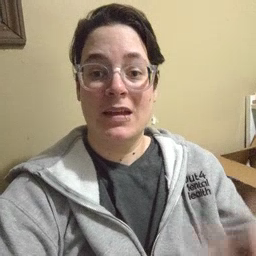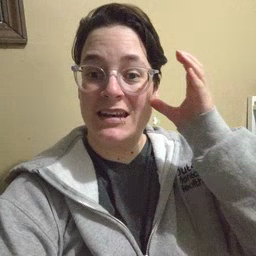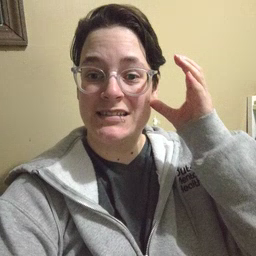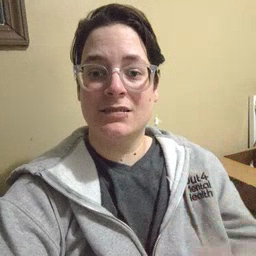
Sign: listen